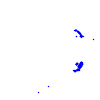
Particle: pion